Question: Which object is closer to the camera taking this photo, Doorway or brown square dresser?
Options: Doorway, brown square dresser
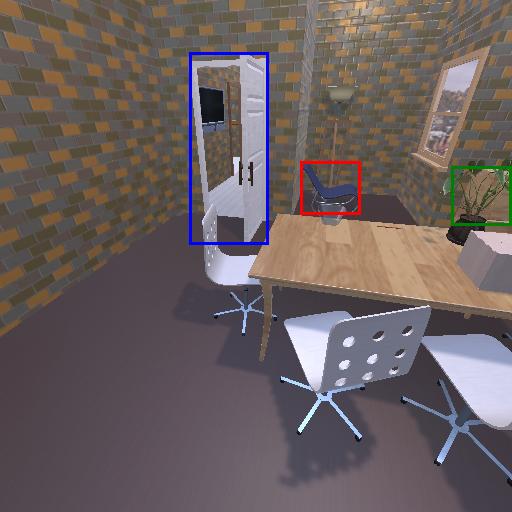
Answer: Doorway